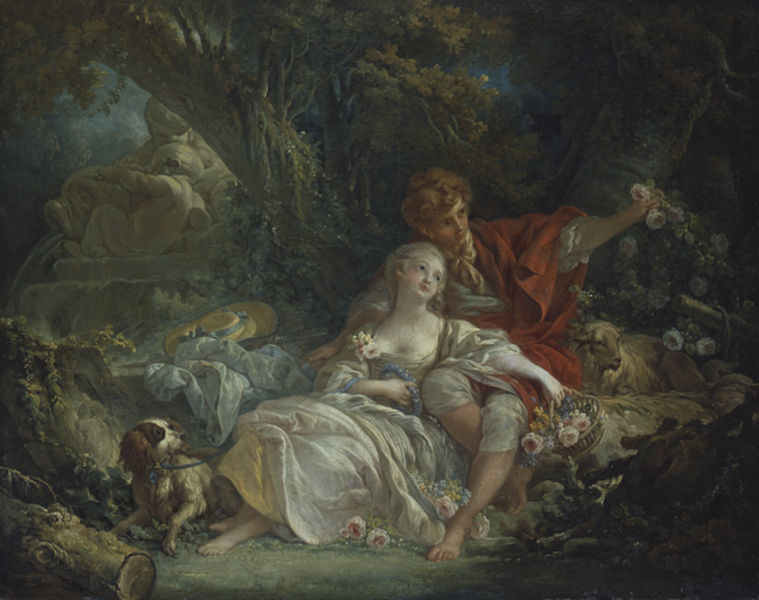
Titel: Schäfer und Schäferin
Künstler: François Boucher
Standort: Karlsruhe
Institution: Staatliche Kunsthalle Karlsruhe
Schlagwörter: baum, blau, dunkel, felsen, gemälde, himmel, laub, mann, rubens, schatten, umhang, wasser, bäume, grün, landschaft, mädchen, see, teich, ausschnitt, blume, blumen, brust, busen, decolte, frau, haar, holz, hut, kleid, kleider, licht, nacht, pastell, weiss, ölbild, blüten, dame, hund, rasen, rose, rosen, rot, schleier, tiere, tuch, wiese, malerei, blond, hose, barock, mensch, rembrandt, stein, bildnis, herr, öl, ast, baumstamm, erde, natur, stamm, busch, büsche, boden, dunkelheit, haare, mantel, sitzend, decke, gewänder, kind, paar, rokkoko, pflanzen, kontrast, locken, renaissance, rokoko, rosa, wald, wasserfall, brunnen, genre, engel, putte, putto, ranken, skulptur, springbrunnen, statue, beine, hündchen, pflücken, liebe, bogen, leine, fels, idylle, picknick, rast, füsse, figuren, französisch, romantik, strohhut, korb, junge, grun, flechten, barfuss, mond, lamm, schaf, idyll, moos, lichtung, mondschein, allegorie, damenhut, liebespaar, jüngling, leben, verliebt, waldboden, julia, romeo, lieben, grotte, rode, seidenkleid, goethe, roccoco, putten, hirte, schaaf, schäfer, schäferin, schaft, putti, brunne, blumenkorb, flechtkorb, treue, wals, hundeleine, barrock, quelle, rotes gewand, kuscheln, schäferstündchen, böume, boucher, fragonard, romanze, fraum, schäferstunde, shakespeare, umarmend, schäferszene, liebesnacht, intergrund, manzel, francois boucher, natur#, rosen#, #baumstamm, strohhhut, rosenkorgb, <hund, paar knabe mädchen wasser hund leine figur